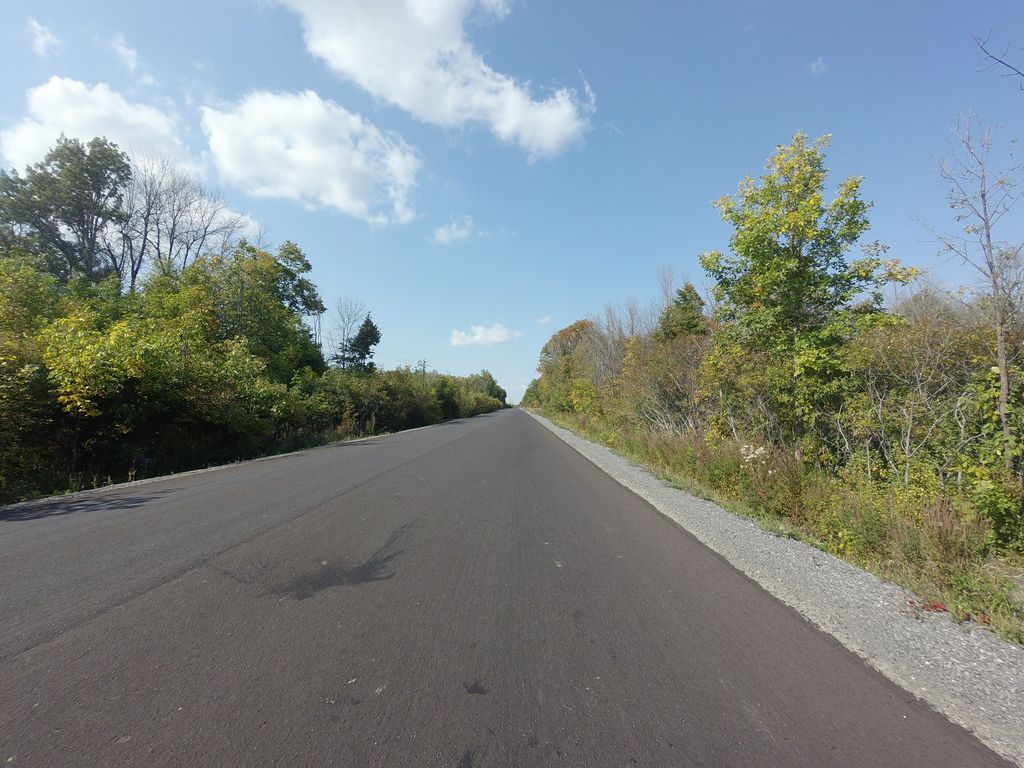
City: ottawa-gatineau